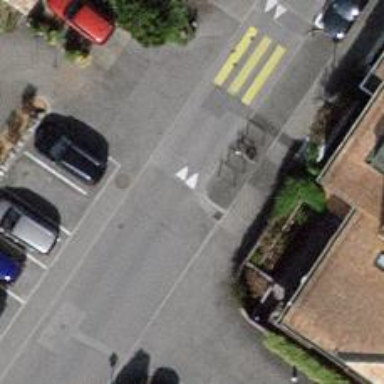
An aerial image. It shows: Marked road crossing.